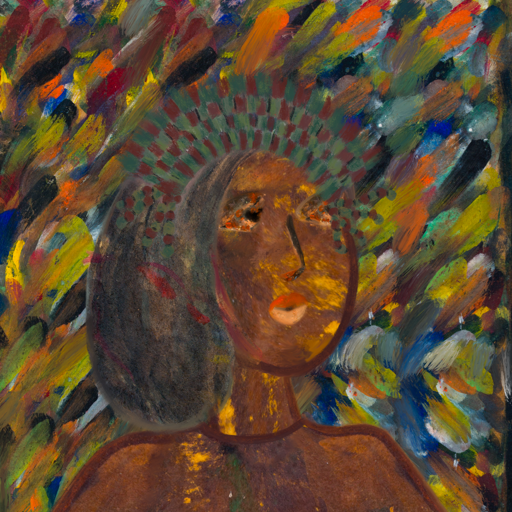
Background: An_Impression, Head And Neck Side: Comrade, Face Side: Gypsy_Queen, Bust: Comrade, Hair Side: Gypsy_Mother, Head Accessory: After_Raid_Crown, Second Necklace: Blank, Necklace: Blank, Baby: Blank